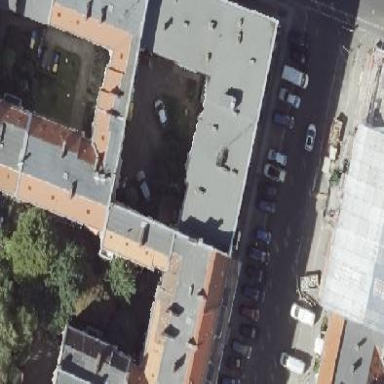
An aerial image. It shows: Flat-roofed apartment building.